Interaction volume radius: 5 \u00c5
Interaction volume height: 15 \u00c5
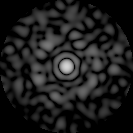
Disorder parameter: 0.8439